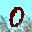
Label: 0